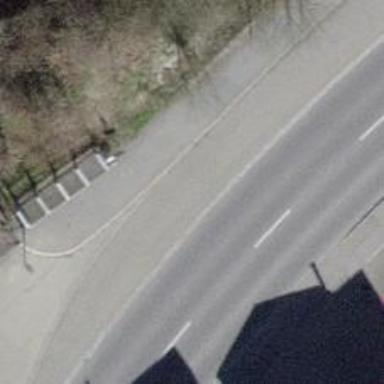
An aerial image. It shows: Bus stop with sheltered platform for public transport.